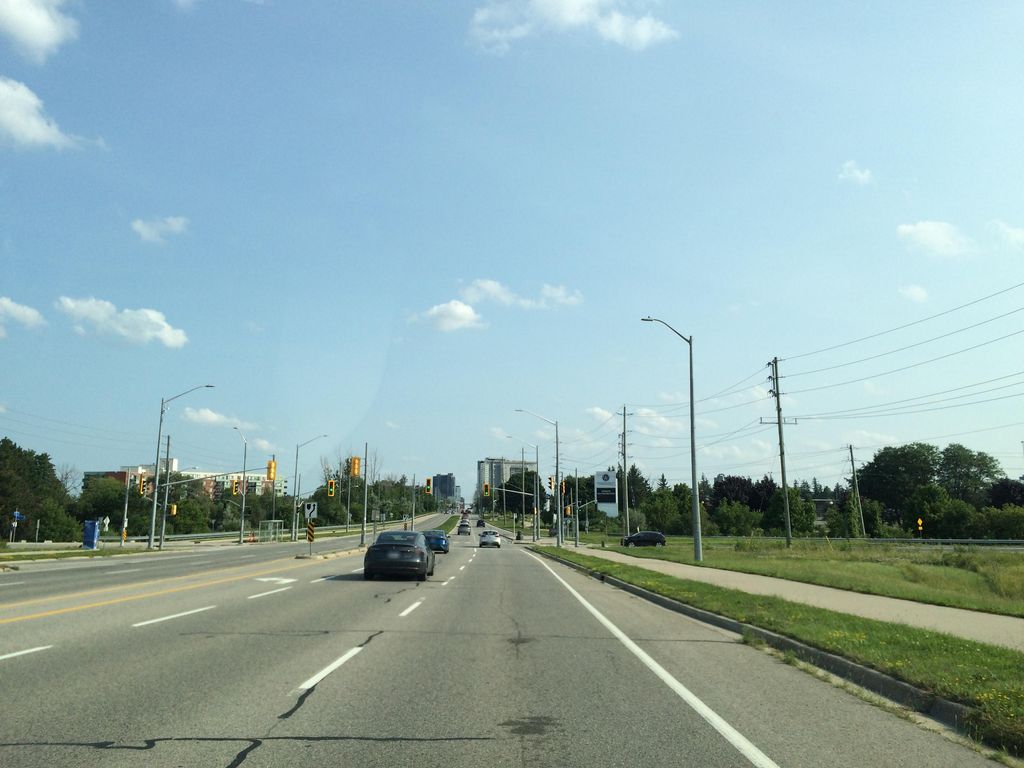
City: kitchener-waterloo